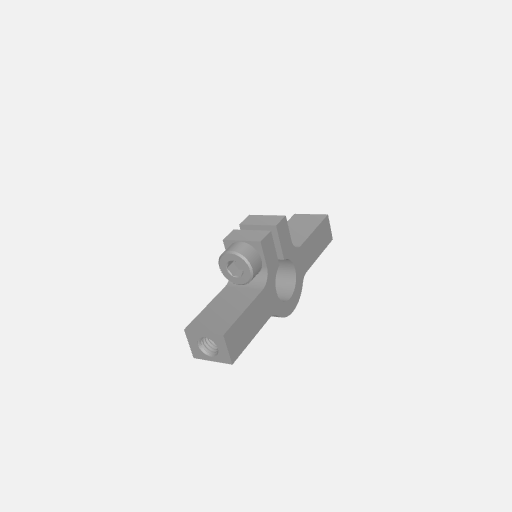
Part: Side2Post1ClampingMount8ID